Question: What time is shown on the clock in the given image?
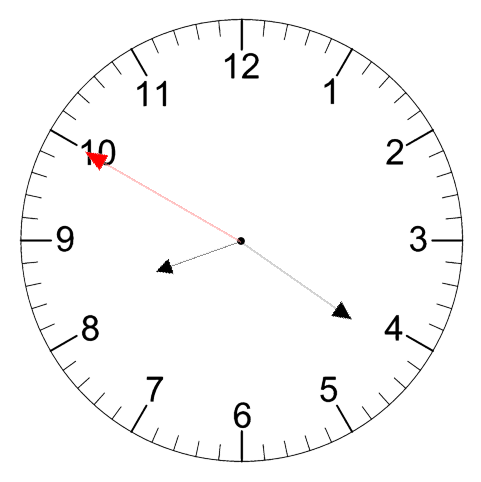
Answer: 08:20:50